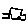
Label: car